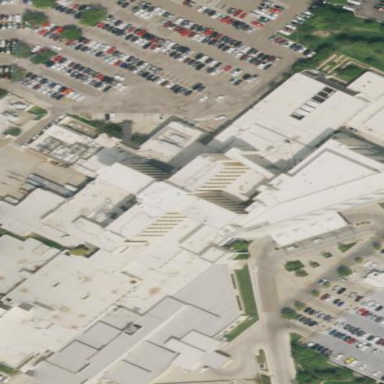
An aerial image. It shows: Hospital building.